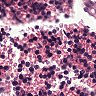
Metastatic tissue present: no